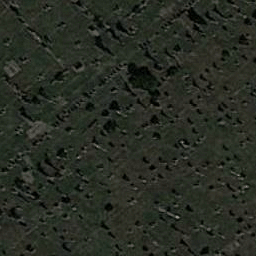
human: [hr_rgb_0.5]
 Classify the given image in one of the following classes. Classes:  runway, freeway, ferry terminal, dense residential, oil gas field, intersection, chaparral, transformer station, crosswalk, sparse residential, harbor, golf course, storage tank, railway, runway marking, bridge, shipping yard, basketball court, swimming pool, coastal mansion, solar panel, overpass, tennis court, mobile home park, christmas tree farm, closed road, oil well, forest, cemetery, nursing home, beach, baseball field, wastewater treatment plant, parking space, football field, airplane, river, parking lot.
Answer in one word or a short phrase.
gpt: cemetery